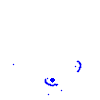
Particle: kaon